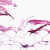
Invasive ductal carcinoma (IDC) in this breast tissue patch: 0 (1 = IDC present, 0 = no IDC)